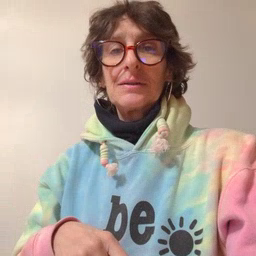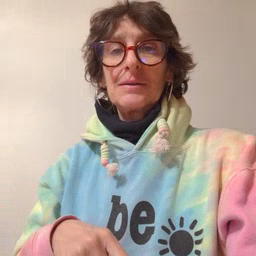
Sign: think